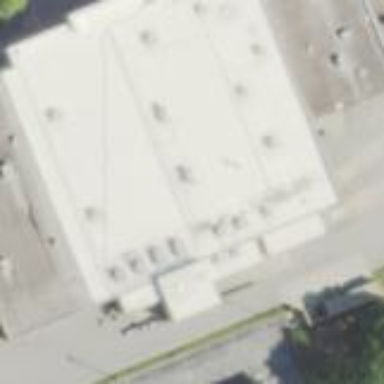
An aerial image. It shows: Building that houses supermarket.